Question: I am creating a Google Chrome extension that does some basic search based on the choices provided.
This is how it looks so far

The problem is that there is a lot of white space on the sides which does not look good, especially because this is a popup and overlays on the current page.
How can I make sure that the popup uses the minimum amount of space required?
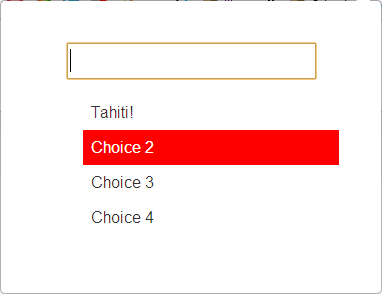
Answer: It should be as simple as styling the 'body' element. Do you want a fixed size, fixed width, or just less margins? For fixed size, you should use 'overflow:scroll' or 'overflow:hidden' along with the appropriate 'width' and 'height'. For fixed width, use 'width' and optionally 'min-height'. For any of these, you should check the margins on all the block-level elements to see if that's where your whitespace is coming from.